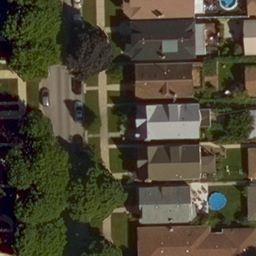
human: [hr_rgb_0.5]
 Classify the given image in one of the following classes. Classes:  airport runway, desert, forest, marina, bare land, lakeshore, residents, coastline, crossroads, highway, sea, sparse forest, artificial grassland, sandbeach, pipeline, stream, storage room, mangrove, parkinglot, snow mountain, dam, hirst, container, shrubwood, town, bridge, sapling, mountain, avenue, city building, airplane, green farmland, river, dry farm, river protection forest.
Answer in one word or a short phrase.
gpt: residents